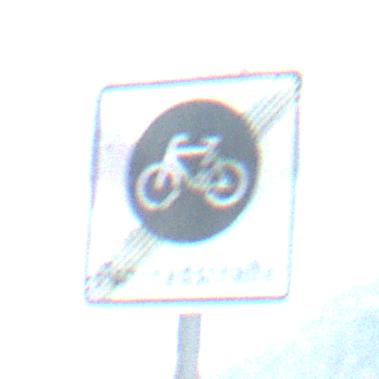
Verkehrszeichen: EndeFahrradstrasse
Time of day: MorningAfternoon
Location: Outdoor (Nature)
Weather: PartlyCloudy
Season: NotSpecified
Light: Natural